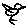
Label: bird